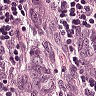
Metastatic tissue present: yes